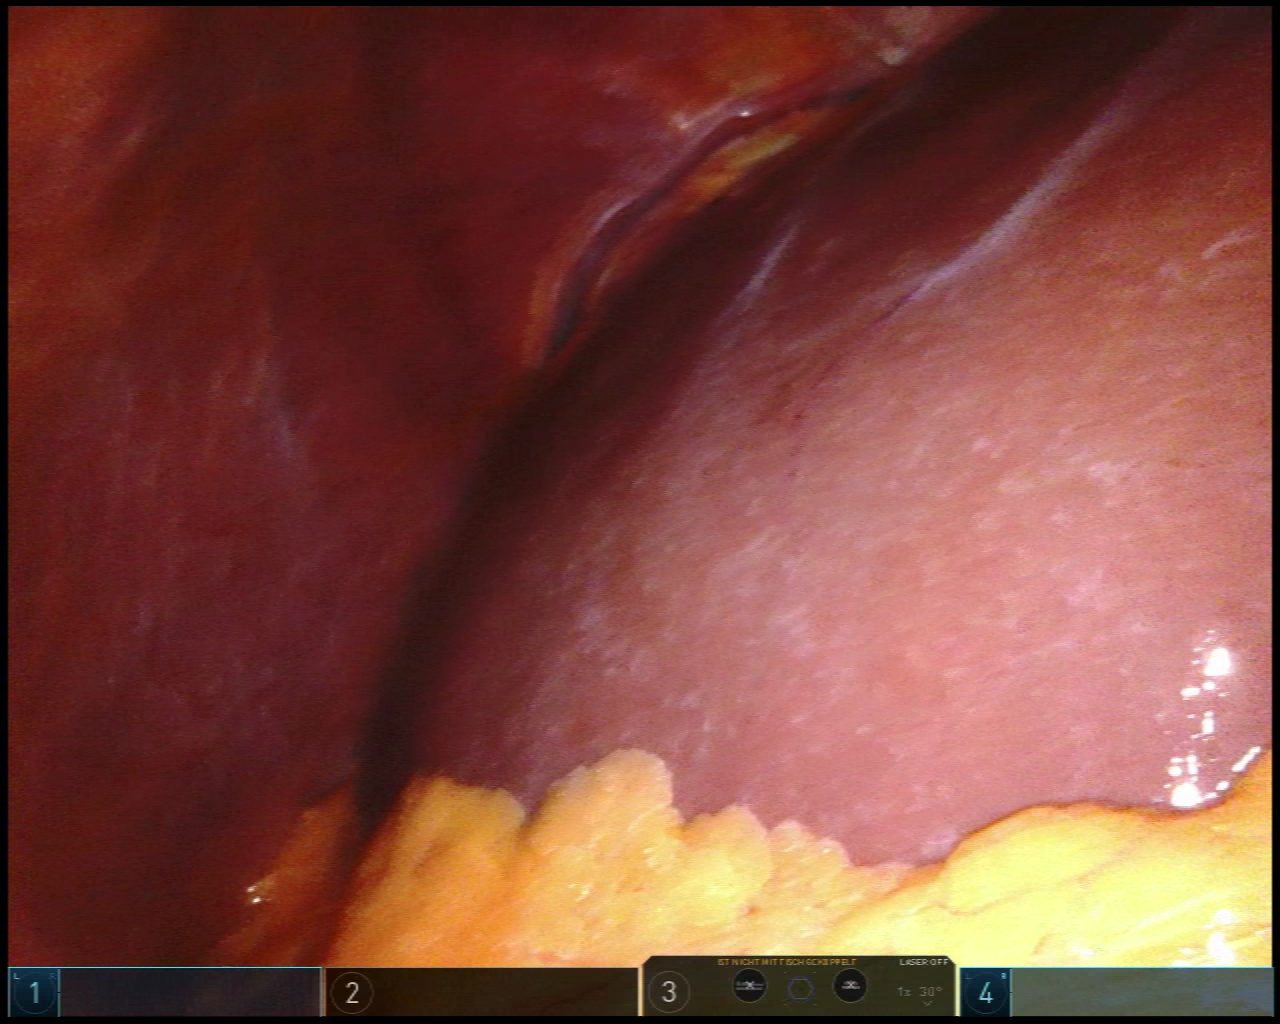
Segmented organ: liver
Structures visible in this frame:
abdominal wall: yes
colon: no
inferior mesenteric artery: no
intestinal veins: no
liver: yes
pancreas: no
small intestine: no
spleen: no
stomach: no
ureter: no
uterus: no
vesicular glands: no